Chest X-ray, PA view. Patient: 58 years old, sex M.
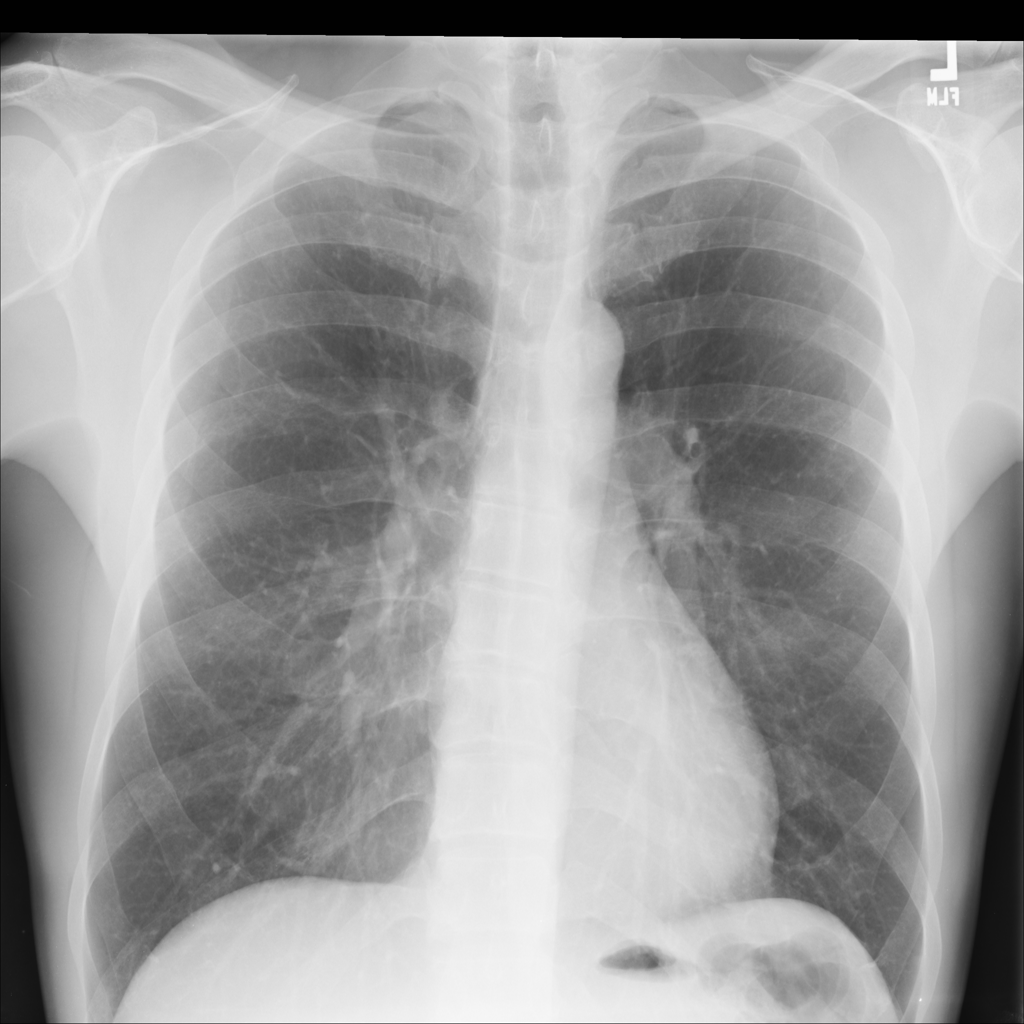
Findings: No Finding